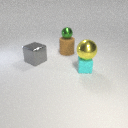
large gray metal cube behind small cyan rubber cube